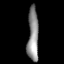
Tissue: lung
Cell type: T cells
Senescence score: 0.672
Nuclear area (px): 573
Mean DAPI intensity: 140.223